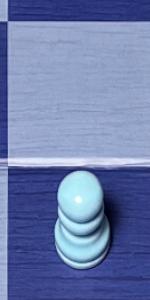
Label: Pawn_White